Question: Count the number of objects in the diagram.
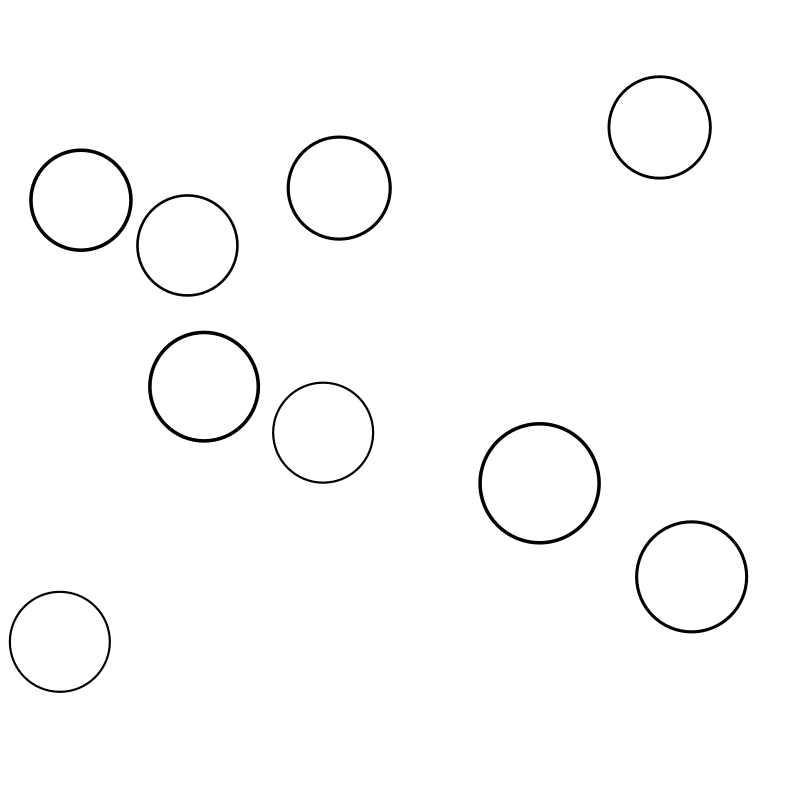
Answer: 9